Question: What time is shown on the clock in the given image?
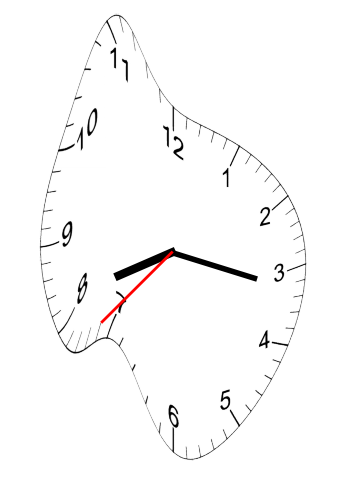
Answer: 08:16:37